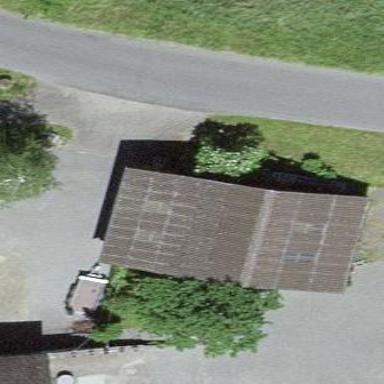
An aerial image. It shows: Shed.